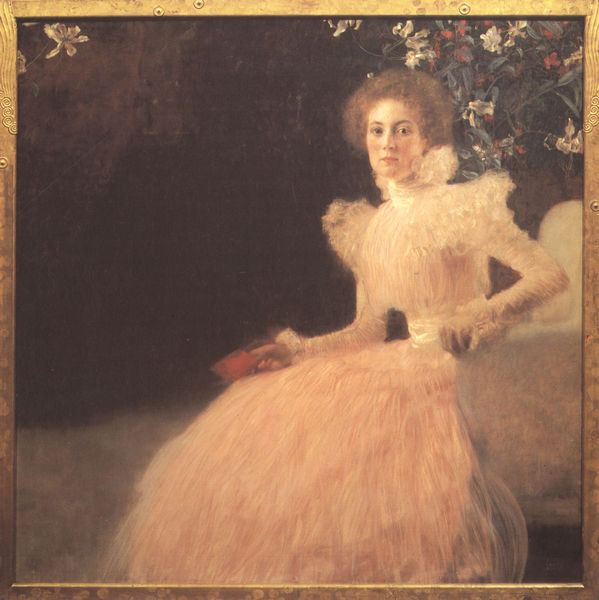
Titel: Bildnis Sonja Knips
Künstler: Gustav Klimt
Institution: Wien, Österreichische Galerie
Schlagwörter: gemälde, hand, kopf, schatten, weiß, sitzen, blume, blumen, elegant, finger, frau, haar, kleid, licht, mund, nase, schwarz, stuhl, blick, blüten, dame, gürtel, rot, schleier, tuch, ornament, arm, augen, gesicht, kragen, rahmen, spitze, goldrahmen, portrait, porträt, gold, sessel, sitzend, kontrast, locken, taille, sofa, lehne, tulpen, jugendstil, nasen, hochgesteckt, rüschen, blumenstrauß, fotografie, kante, tulpe, buch, schuh, sitzfigur, korsett, lilien, eleganz, corsage, aschenputtel, weichzeichner, lachsfarben, 1900, prachtivoll